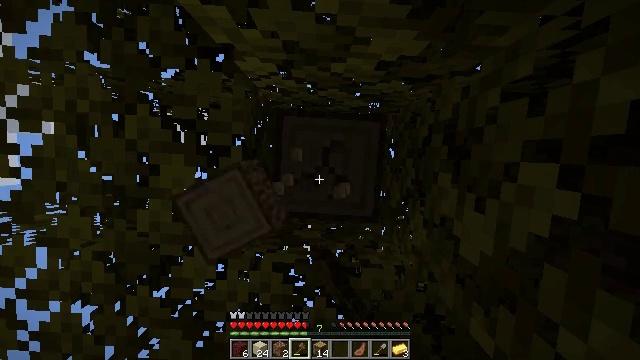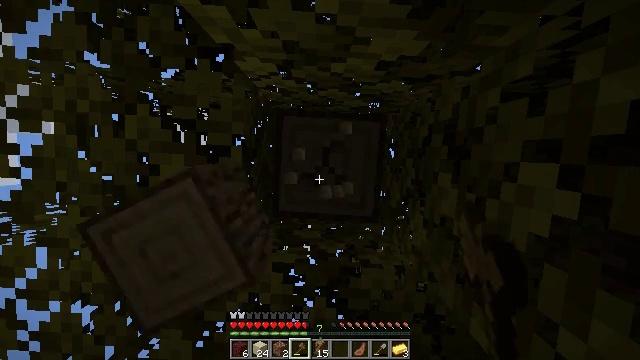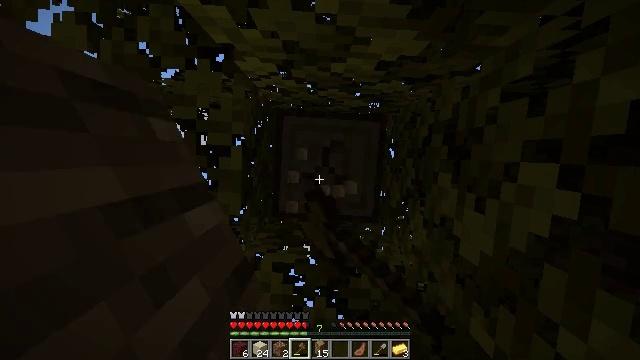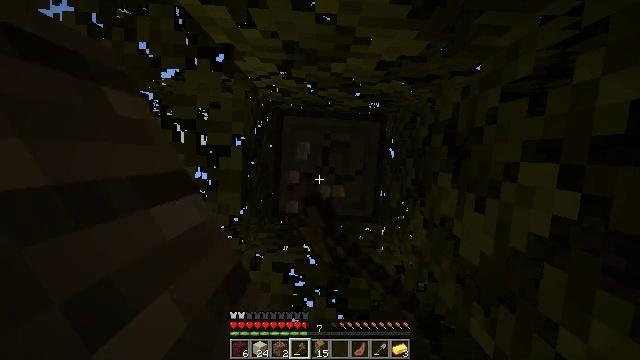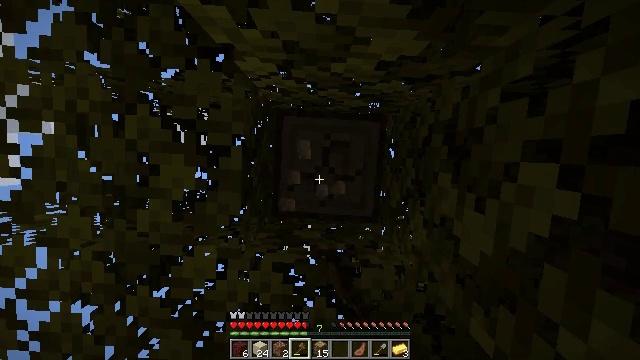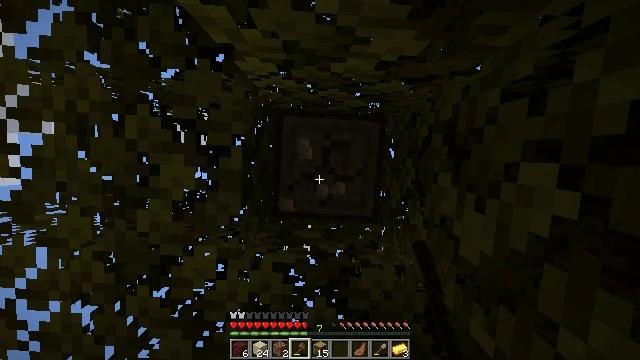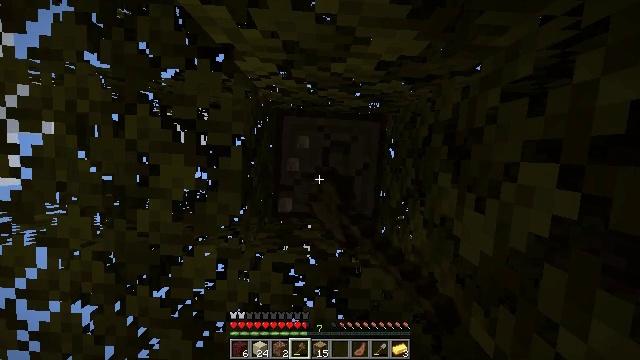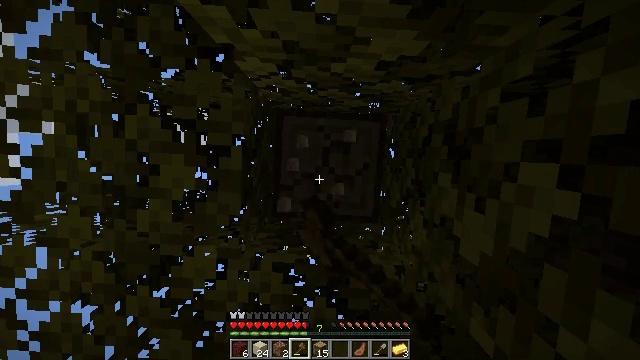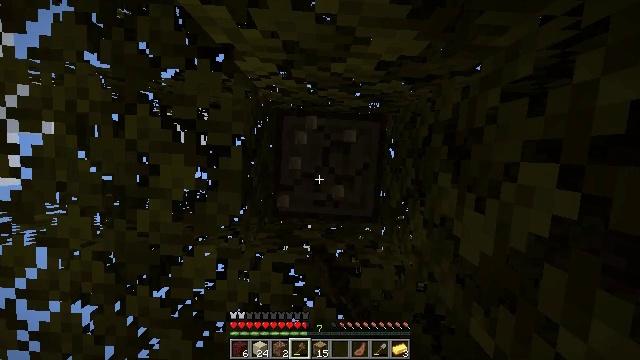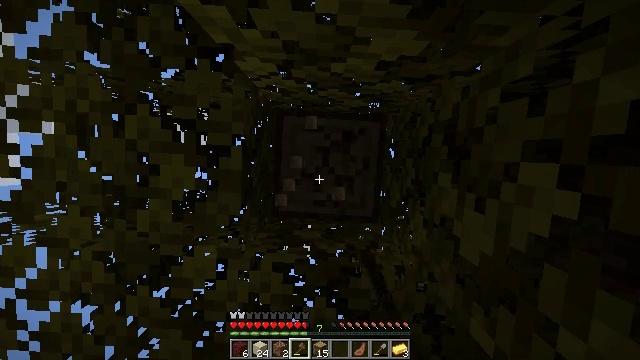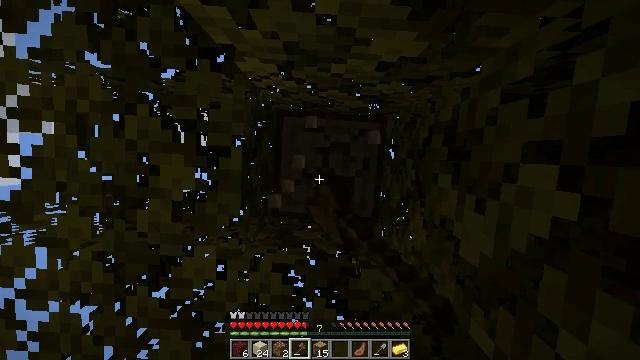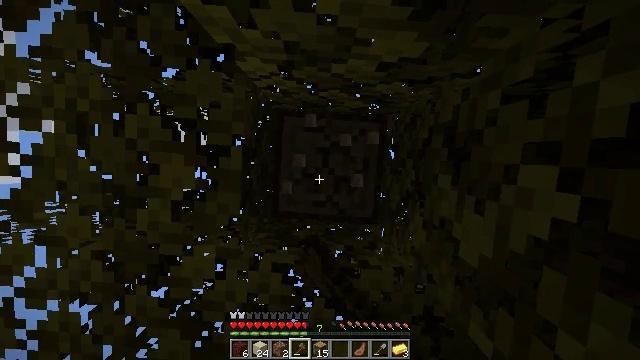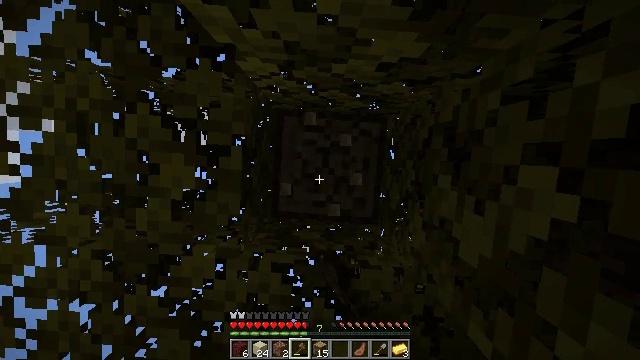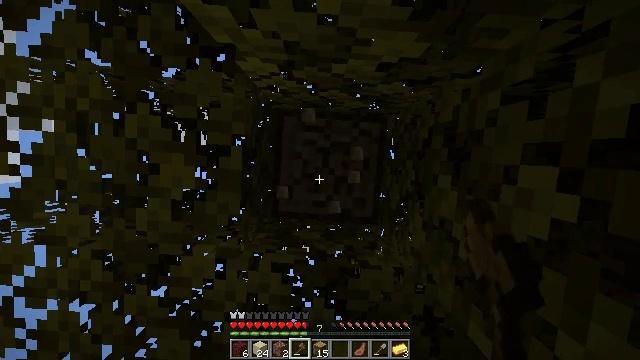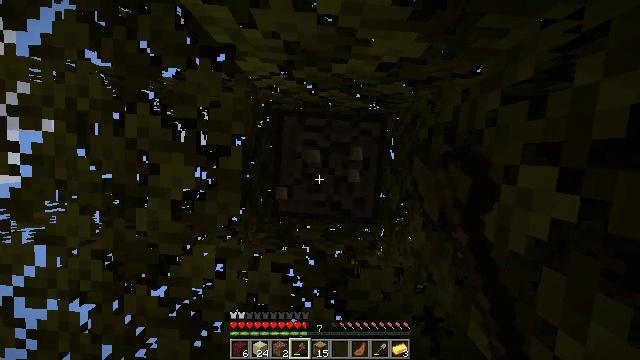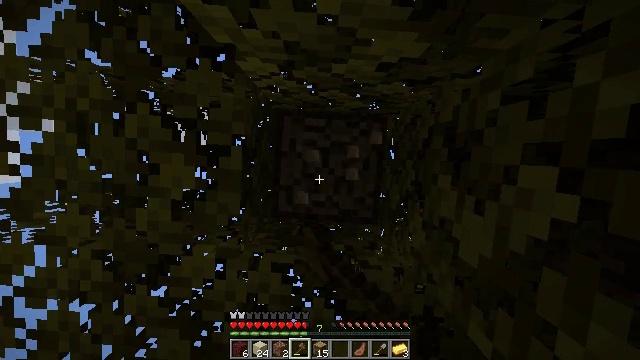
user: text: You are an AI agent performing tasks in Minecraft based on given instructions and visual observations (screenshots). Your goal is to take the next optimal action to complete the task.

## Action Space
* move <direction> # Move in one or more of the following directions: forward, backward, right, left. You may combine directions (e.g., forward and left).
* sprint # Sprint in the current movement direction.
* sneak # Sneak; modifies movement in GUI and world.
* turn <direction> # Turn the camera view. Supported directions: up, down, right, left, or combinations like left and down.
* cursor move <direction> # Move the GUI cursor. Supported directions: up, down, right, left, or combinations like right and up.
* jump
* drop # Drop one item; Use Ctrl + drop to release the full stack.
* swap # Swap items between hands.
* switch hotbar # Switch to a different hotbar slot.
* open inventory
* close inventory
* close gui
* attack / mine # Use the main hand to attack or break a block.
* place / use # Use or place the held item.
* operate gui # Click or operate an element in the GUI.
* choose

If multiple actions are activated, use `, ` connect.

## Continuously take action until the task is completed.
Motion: motion action
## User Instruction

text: Break the tree to get oak logs.
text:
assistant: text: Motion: attack / mine
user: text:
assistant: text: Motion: attack / mine
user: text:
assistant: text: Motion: attack / mine
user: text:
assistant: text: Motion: attack / mine
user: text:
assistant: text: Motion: attack / mine
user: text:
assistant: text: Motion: attack / mine
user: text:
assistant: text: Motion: attack / mine
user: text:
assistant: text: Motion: attack / mine
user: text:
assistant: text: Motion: attack / mine
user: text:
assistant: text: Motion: attack / mine
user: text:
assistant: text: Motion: attack / mine
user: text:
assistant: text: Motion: attack / mine
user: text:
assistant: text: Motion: attack / mine
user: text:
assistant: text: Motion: attack / mine
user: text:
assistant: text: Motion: attack / mine
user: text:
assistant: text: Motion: attack / mine
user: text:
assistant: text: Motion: attack / mine
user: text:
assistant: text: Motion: attack / mine
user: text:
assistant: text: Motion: attack / mine
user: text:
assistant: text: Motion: turn right, attack / mine
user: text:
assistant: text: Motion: turn right, attack / mine
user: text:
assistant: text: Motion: turn right, attack / mine
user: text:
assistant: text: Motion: turn right, attack / mine
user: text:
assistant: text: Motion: turn right, attack / mine
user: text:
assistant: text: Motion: turn right, attack / mine
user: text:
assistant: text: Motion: attack / mine
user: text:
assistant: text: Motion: attack / mine
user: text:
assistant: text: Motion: attack / mine
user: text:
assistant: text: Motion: attack / mine
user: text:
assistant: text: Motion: turn right, attack / mine